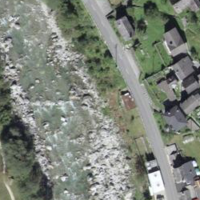
EUNIS habitat code: 41
Species observed at this site:
Saxifraga cotyledon
Cinclus cinclus
Lilium bulbiferum
Oedemera pthysica
Silene dioica